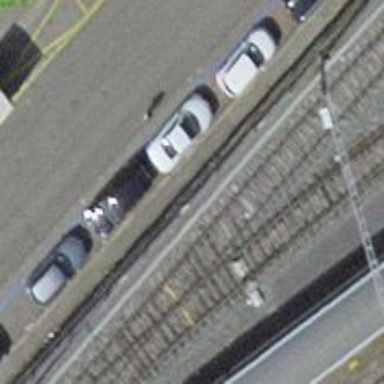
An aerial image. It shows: Rail yard with electrified contact lines for the trains.